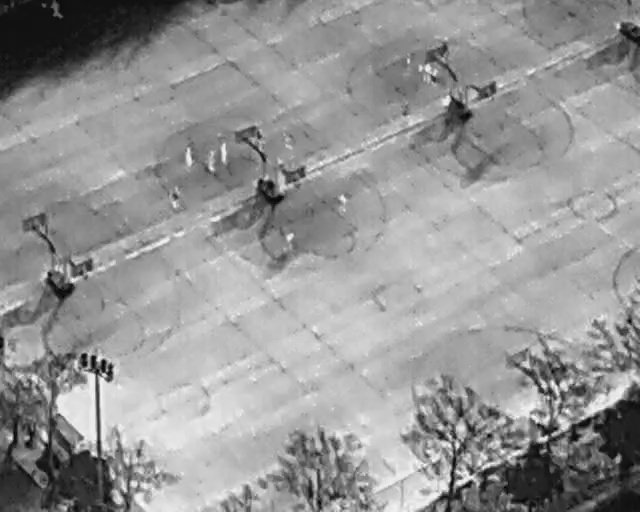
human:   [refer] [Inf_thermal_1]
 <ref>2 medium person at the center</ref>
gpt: <box>[[31, 30, 35, 32, 2], [51, 38, 54, 40, 2]]</box>

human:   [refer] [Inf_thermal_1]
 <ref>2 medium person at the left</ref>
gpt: <box>[[27, 29, 31, 31, 2], [25, 37, 29, 39, 2]]</box>

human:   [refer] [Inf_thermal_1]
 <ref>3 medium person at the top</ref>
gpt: <box>[[33, 28, 36, 30, 2], [43, 26, 46, 28, 162], [65, 13, 68, 15, 7]]</box>

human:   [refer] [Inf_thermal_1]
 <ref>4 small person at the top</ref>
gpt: <box>[[62, 10, 64, 12, 2], [66, 13, 69, 15, 8], [65, 12, 66, 14, 2], [39, 25, 41, 27, 2]]</box>